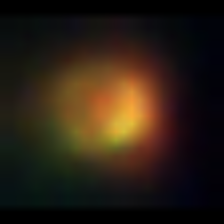
Taxon: NanoPlankton
Group: Other